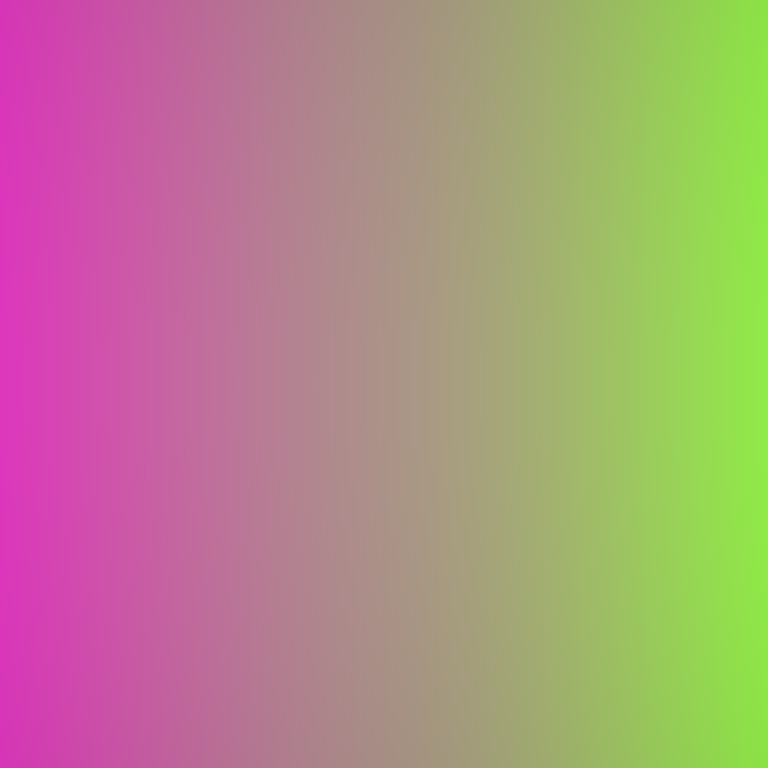
Abstract light effect, smooth gradient from vivid pink to bright green, energetic atmosphere, soft blend, no room, no furniture, no objects.